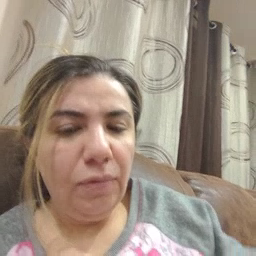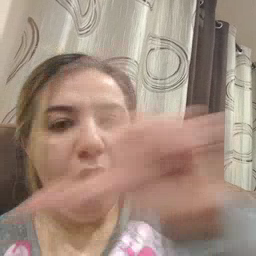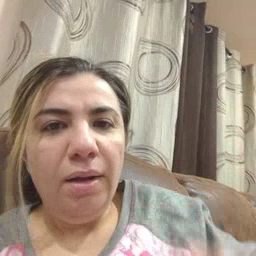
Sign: all